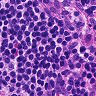
Metastatic tissue present: no